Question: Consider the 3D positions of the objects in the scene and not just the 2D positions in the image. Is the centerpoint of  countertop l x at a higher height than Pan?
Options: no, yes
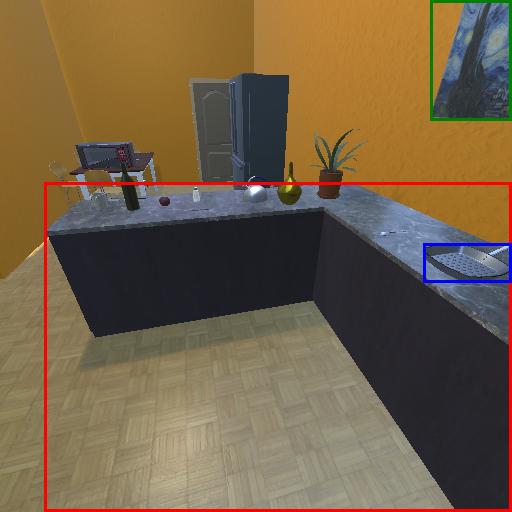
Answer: no